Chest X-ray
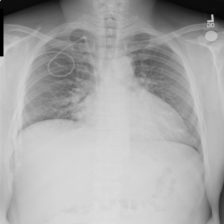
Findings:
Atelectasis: negative
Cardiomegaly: positive
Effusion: negative
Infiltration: negative
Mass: negative
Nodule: negative
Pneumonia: negative
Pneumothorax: negative
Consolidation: negative
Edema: negative
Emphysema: negative
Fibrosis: negative
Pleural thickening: negative
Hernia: negative